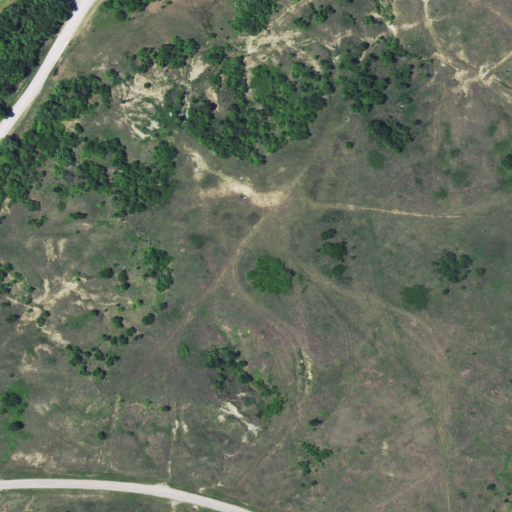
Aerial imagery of mountain in Oklahoma named Feigel Point containing grassland, deciduous forest, low intensity development, shrub, open development, and medium intensity development